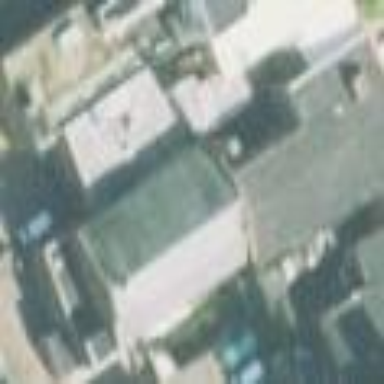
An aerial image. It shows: Commercial building.